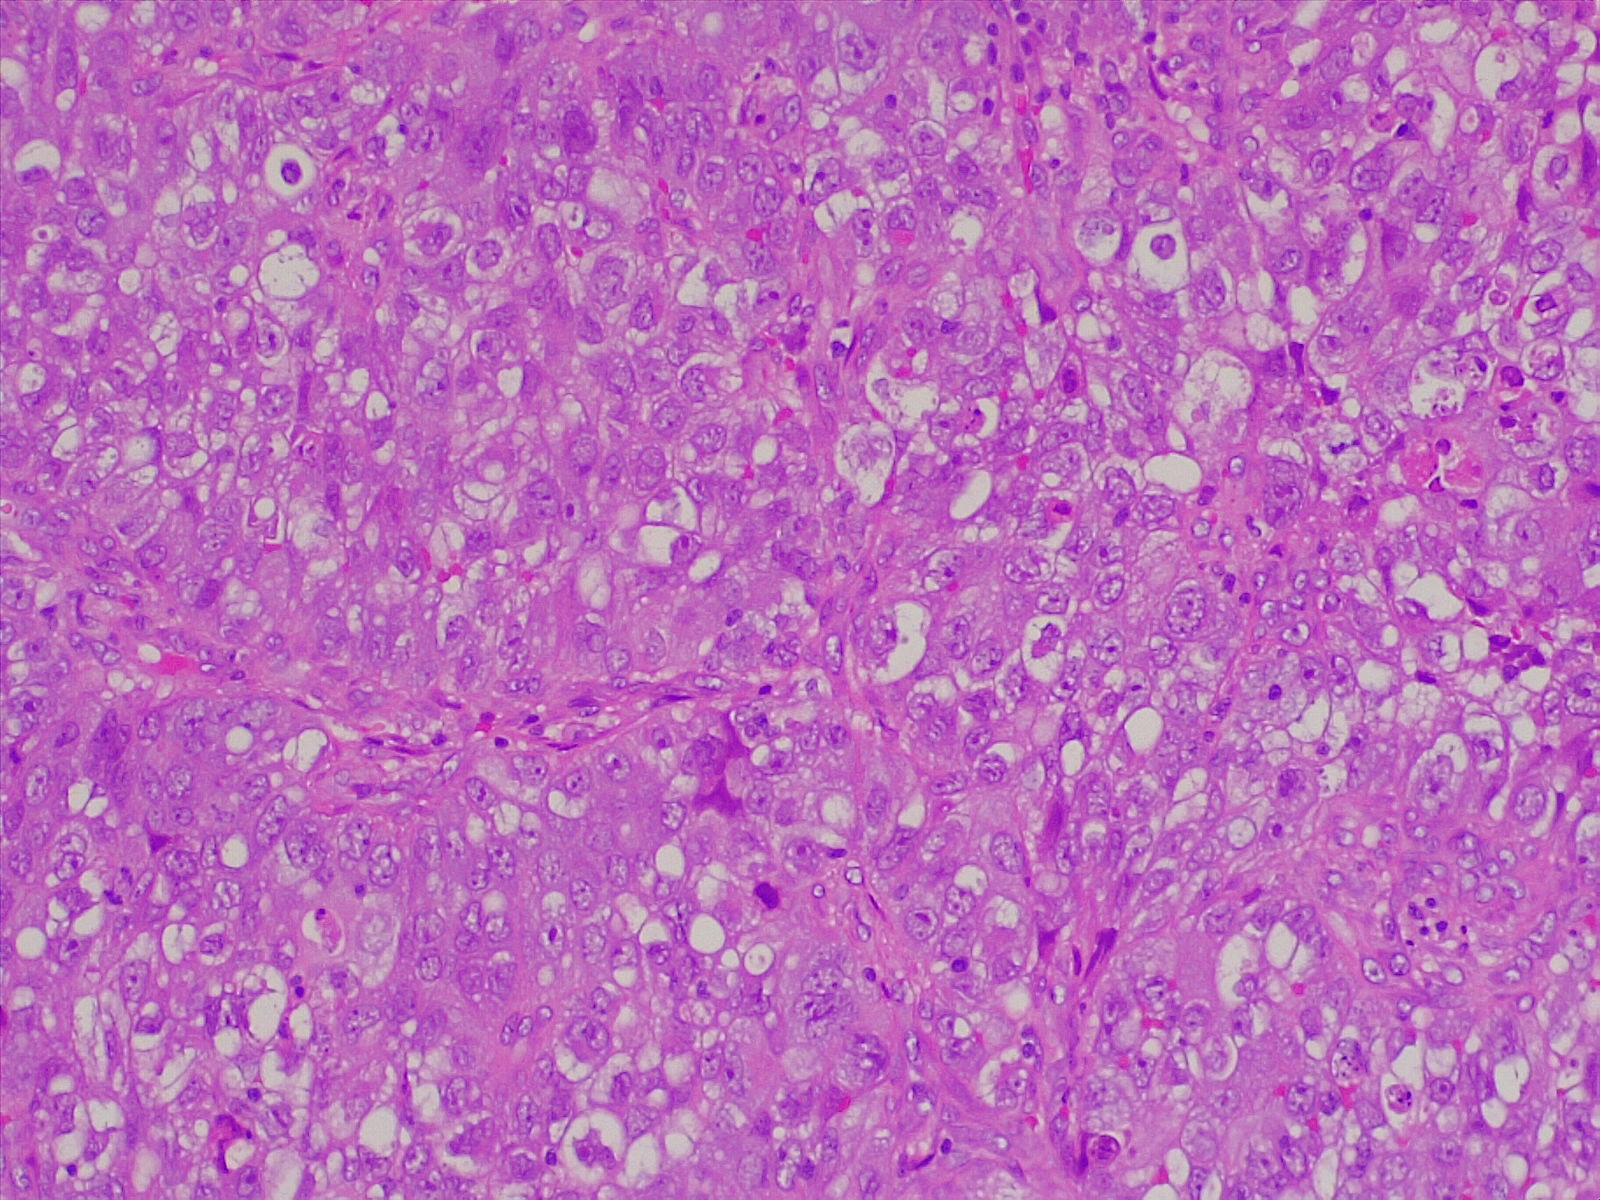
Label: lung adenocarcinoma, poorly differentiated